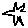
Label: star